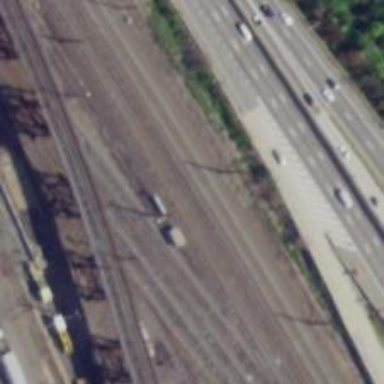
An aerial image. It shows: Railway with electrified contact lines.